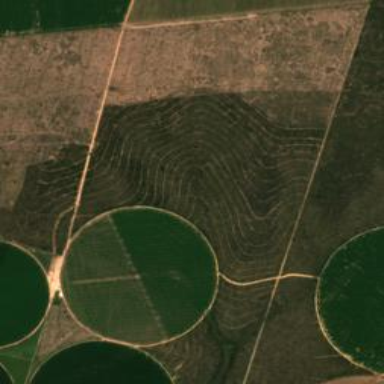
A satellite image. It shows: Farmland with coffee crops.